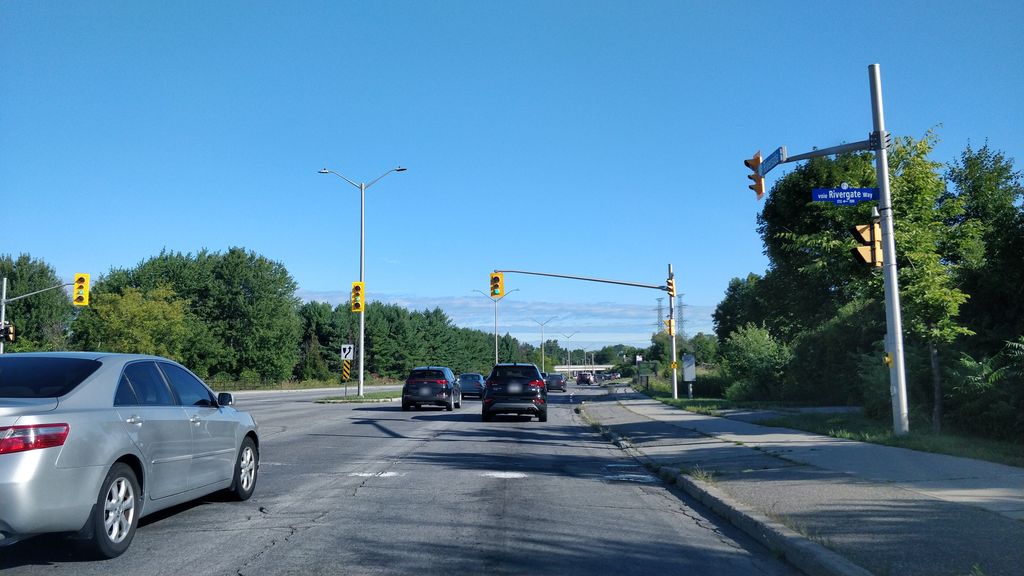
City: ottawa-gatineau